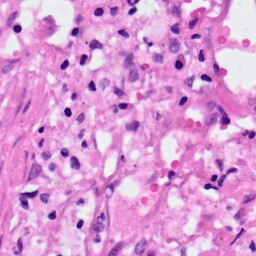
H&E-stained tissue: Lung